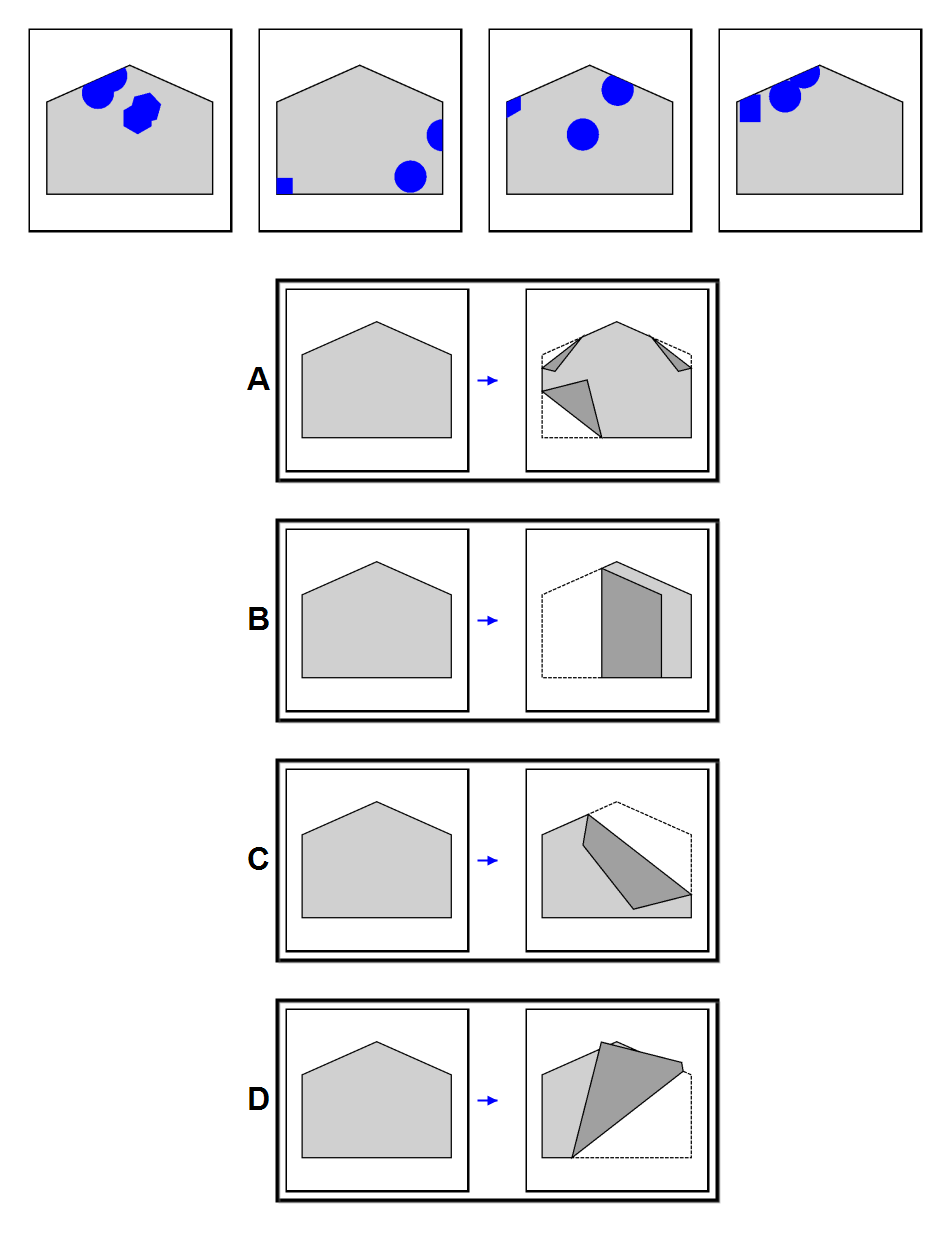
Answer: C